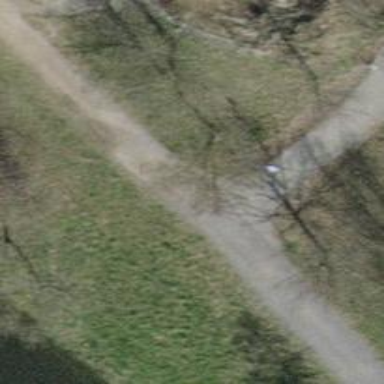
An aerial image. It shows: Compacted footway.